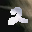
Label: 2